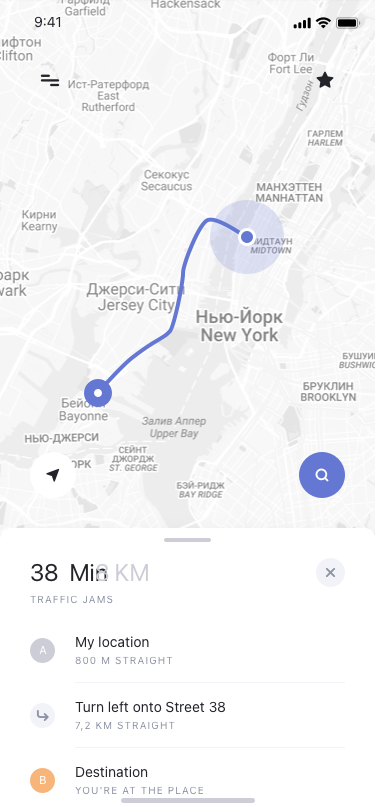
Text in this UI design:
B
You're at the place
Destination
7,2 km straight
Turn left onto Street 38
800 m straight
My location
A
Traffic jams
38  Min
8 KM